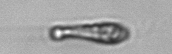
Label: Euglena